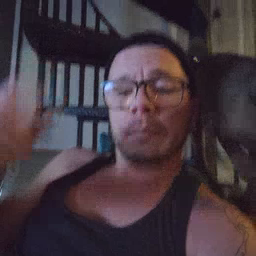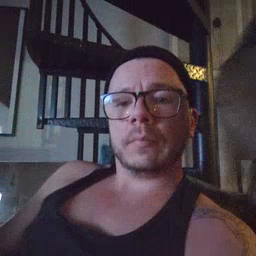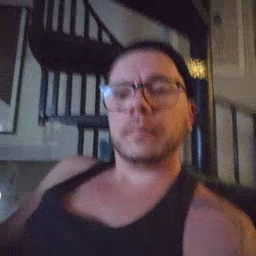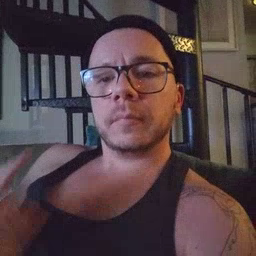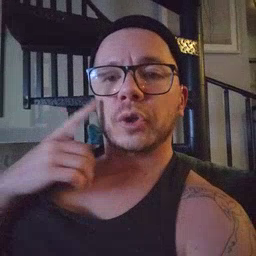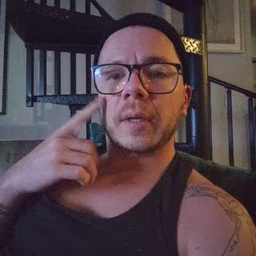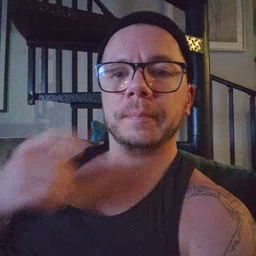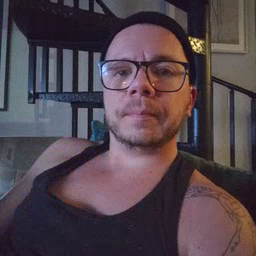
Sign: cheek